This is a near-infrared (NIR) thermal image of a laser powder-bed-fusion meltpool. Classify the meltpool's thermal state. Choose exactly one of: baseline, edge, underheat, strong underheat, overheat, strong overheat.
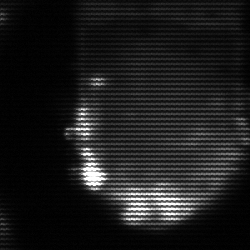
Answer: baseline